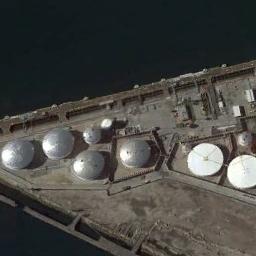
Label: storage_tank